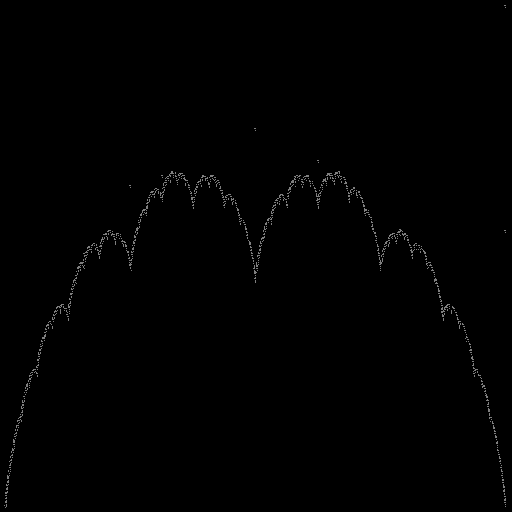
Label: a4